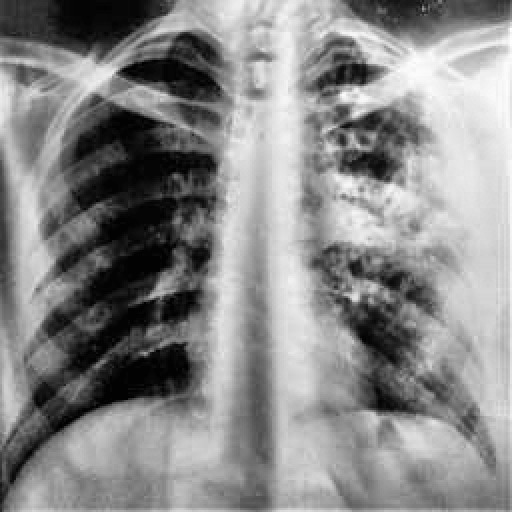
Finding: TUBERCULOSIS